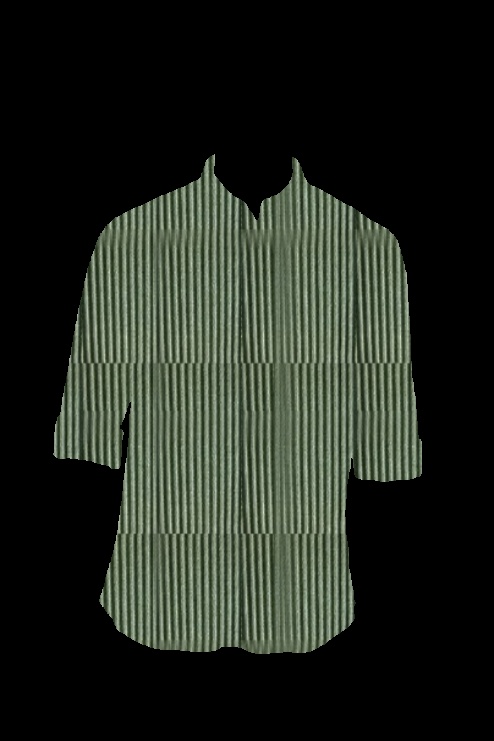
green stripe tee